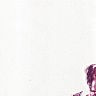
Metastatic tissue present: no